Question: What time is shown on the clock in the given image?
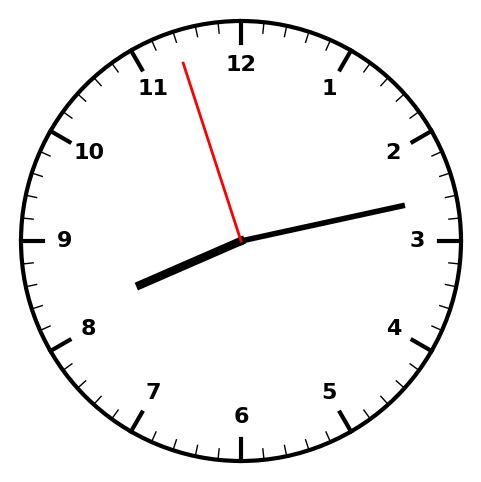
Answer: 08:12:57